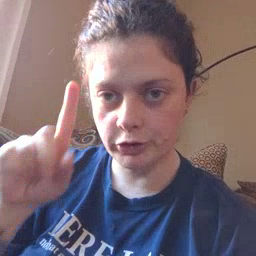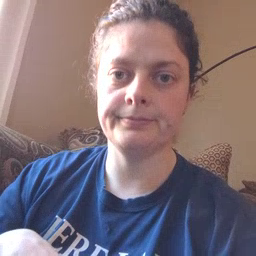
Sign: for